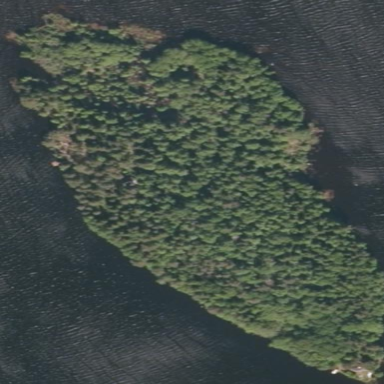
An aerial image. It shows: Islet.